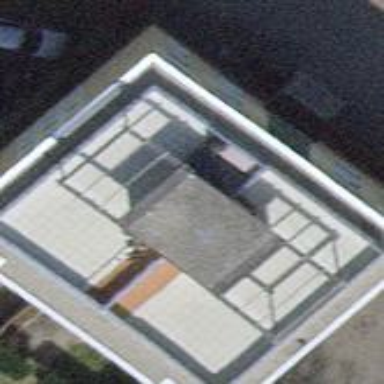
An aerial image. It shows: Simple and straightforward house.